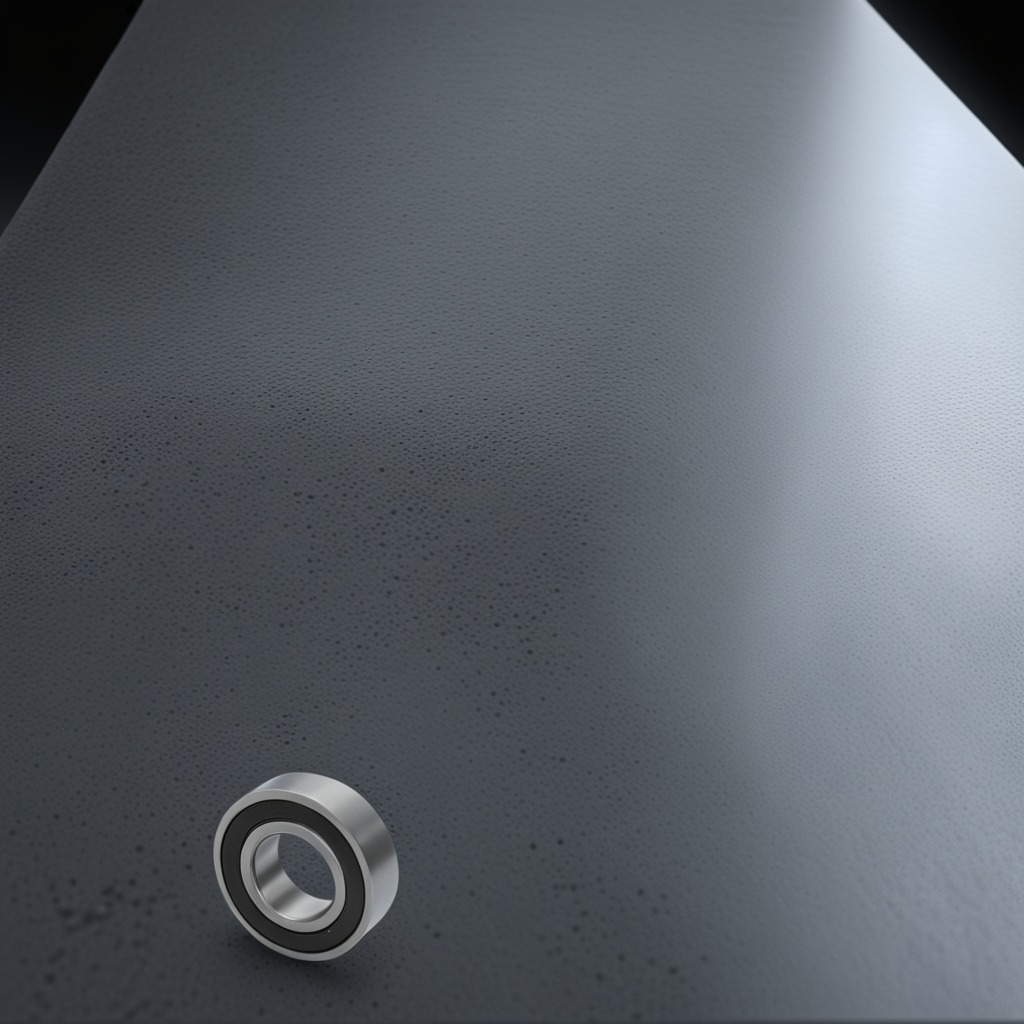
A metal ball bearing lies on the clean granite table inside a workshop at night dim ambient light soft shadows worn but